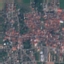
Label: Residential